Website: crate-barrel
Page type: payment
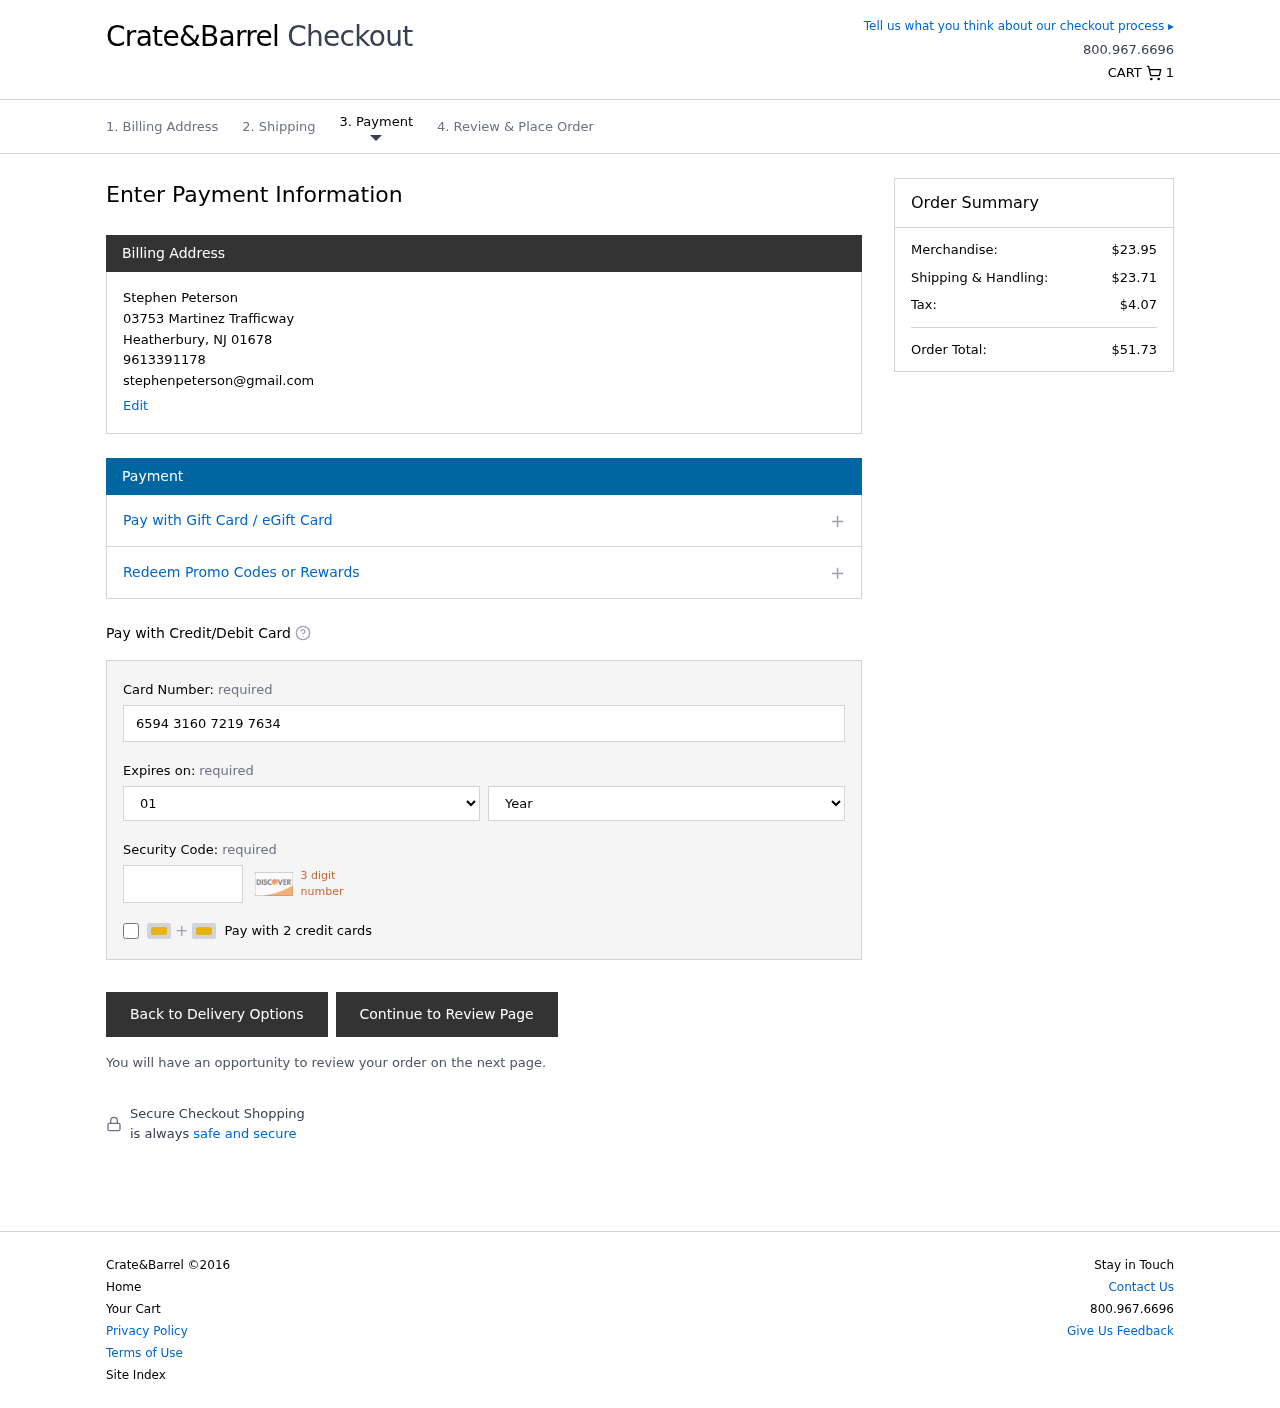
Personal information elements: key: PII_CARD_CVV
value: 568
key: PII_CARD_EXPIRY_MONTH
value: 01
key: PII_CARD_EXPIRY_YEAR
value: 27
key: PII_CARD_NUMBER
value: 6594 3160 7219 7634
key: PII_CITY
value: Heatherbury
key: PII_EMAIL
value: stephenpeterson@gmail.com
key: PII_FULLNAME
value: Stephen Peterson
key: PII_PHONE
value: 9613391178
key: PII_POSTCODE
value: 01678
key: PII_STATE_ABBR
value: NJ
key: PII_STREET
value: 03753 Martinez Trafficway
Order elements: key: ORDER_NUM_ITEMS
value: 1
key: ORDER_SUBTOTAL
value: $23.95
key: ORDER_SHIPPING_COST
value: $23.71
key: ORDER_TAX
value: $4.07
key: ORDER_TOTAL
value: $51.73